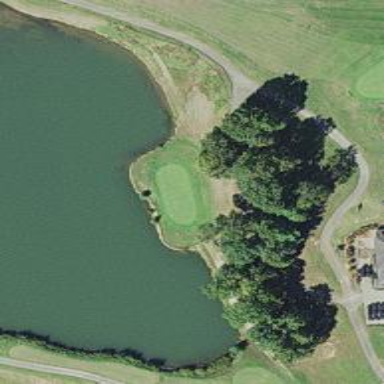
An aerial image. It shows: Pathway for golfing.